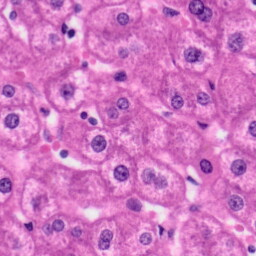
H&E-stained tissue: Liver